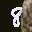
Label: 8